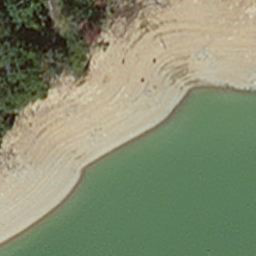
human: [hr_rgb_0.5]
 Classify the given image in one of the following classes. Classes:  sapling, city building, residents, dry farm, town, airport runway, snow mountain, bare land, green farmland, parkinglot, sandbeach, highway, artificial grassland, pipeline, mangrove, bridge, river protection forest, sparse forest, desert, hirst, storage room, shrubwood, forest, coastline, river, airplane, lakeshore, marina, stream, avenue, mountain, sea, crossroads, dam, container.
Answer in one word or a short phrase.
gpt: hirst